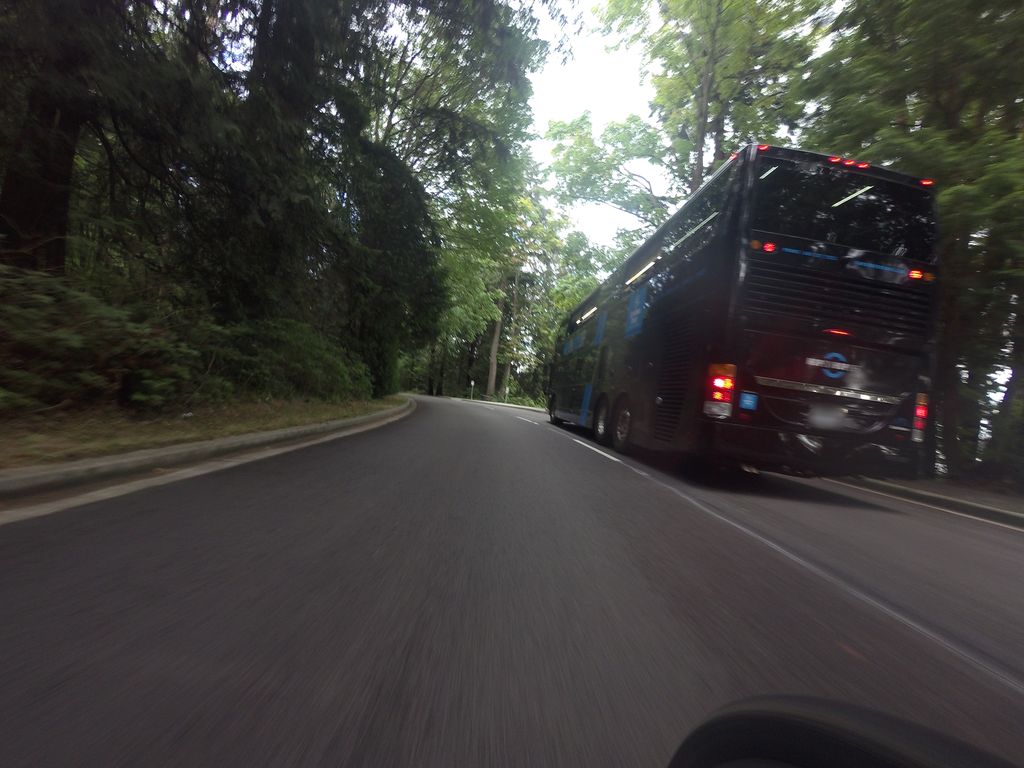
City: vancouver